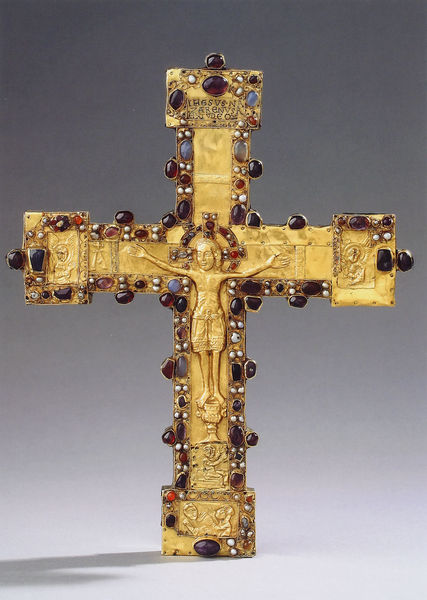
Titel: Reliquienkreuz
Standort: Münster, Dom (EU - D - NRW)
Schlagwörter: blau, schatten, weiß, gelb, licht, schmuck, rot, steine, kirche, gold, edelsteine, perlen, relief, schrift, inschrift, balken, foto, vergoldet, kreuz, korpus, heiligenschein, christus, jesus, kreuzigung, mittelalter, gegenstand, objekt, punziert, amethyst, rubin, gekreuzigter, byzanz, rubine, lapislazuli, hämatit